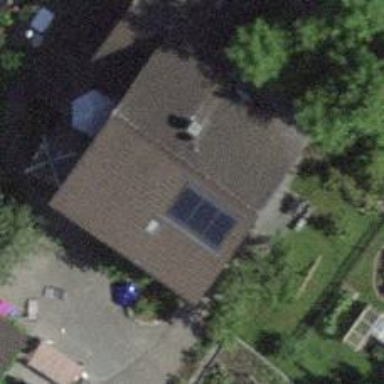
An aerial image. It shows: Solar power generator using photovoltaic panels.